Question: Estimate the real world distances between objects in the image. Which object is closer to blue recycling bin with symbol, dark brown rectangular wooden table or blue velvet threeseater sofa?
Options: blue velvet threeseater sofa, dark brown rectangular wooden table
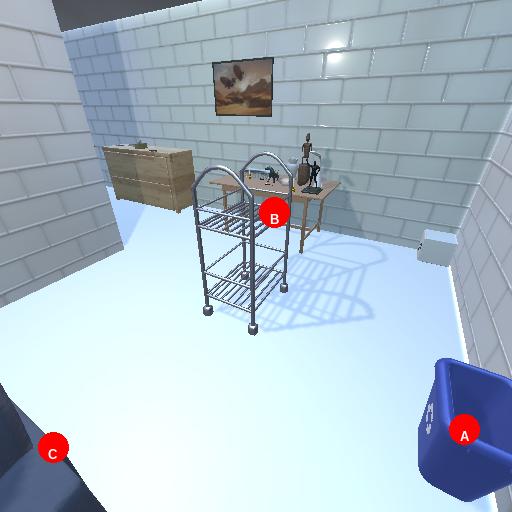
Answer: blue velvet threeseater sofa